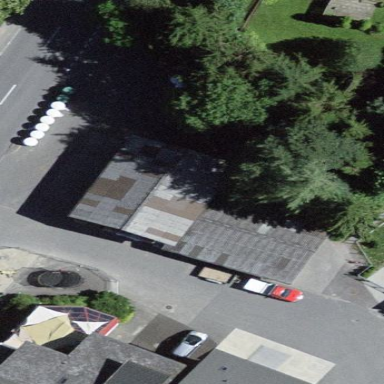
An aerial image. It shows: Warehouse.